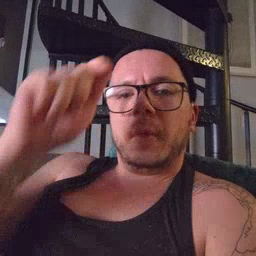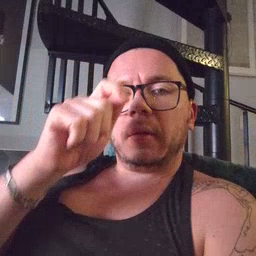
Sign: hat